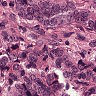
Metastatic tissue present: yes